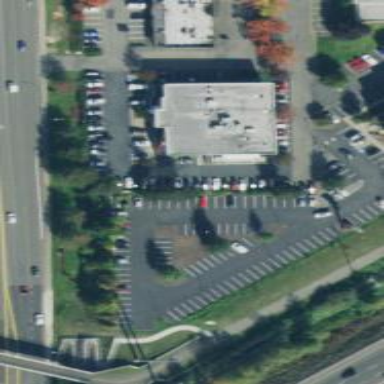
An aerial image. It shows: Veterinary facility.